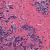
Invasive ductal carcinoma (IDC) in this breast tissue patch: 1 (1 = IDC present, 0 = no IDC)